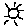
Label: sun